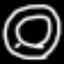
Label: donut